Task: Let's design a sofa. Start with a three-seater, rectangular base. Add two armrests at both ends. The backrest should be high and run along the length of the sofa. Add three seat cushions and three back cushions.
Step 177:
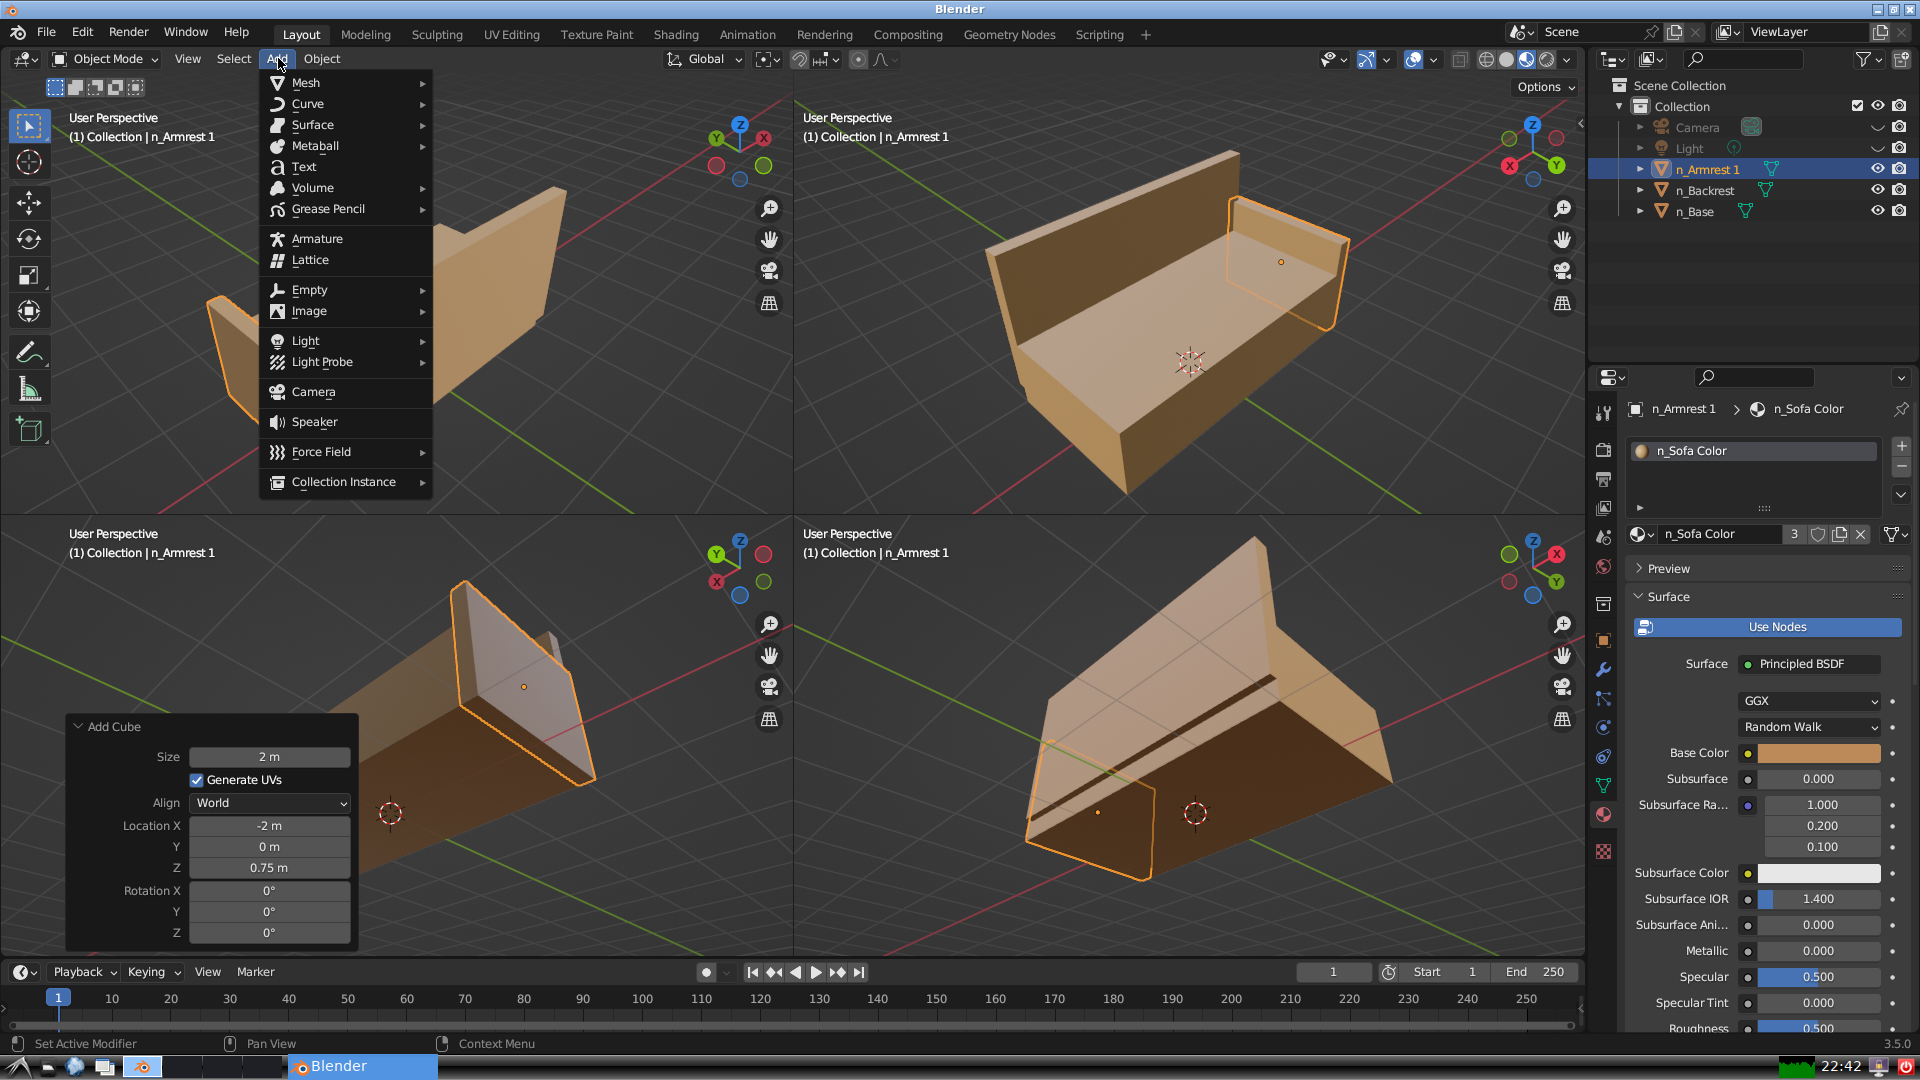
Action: {"mouse_move": [304, 82]}